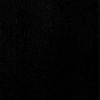
Label: dusty